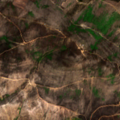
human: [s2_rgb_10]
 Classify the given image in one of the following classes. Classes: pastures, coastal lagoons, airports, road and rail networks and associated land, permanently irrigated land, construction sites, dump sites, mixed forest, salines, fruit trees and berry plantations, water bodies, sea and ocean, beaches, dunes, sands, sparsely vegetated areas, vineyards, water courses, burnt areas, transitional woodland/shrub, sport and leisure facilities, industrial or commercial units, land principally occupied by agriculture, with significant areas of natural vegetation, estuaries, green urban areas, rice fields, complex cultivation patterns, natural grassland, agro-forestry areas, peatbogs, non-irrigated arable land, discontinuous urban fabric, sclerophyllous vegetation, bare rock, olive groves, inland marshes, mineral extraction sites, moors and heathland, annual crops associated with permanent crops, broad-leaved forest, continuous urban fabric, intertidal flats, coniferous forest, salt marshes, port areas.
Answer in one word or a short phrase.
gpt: moors and heathland, transitional woodland/shrub